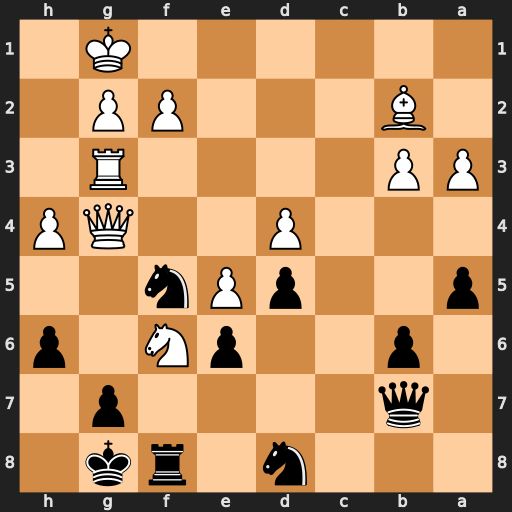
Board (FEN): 3n1rk1/1q4p1/1p2pN1p/p2pPn2/3P2QP/PP4R1/1B3PP1/6K1
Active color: b
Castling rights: -
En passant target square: -
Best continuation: Kh8 Nh5 Nxg3